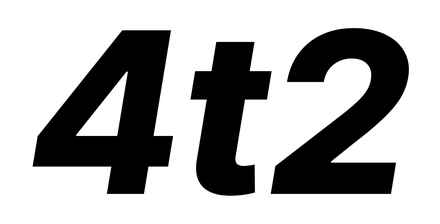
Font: Inter-Italic_ExtraBold_Italic